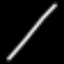
Label: line